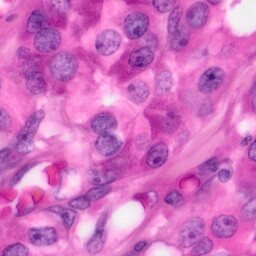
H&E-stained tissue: Pancreatic